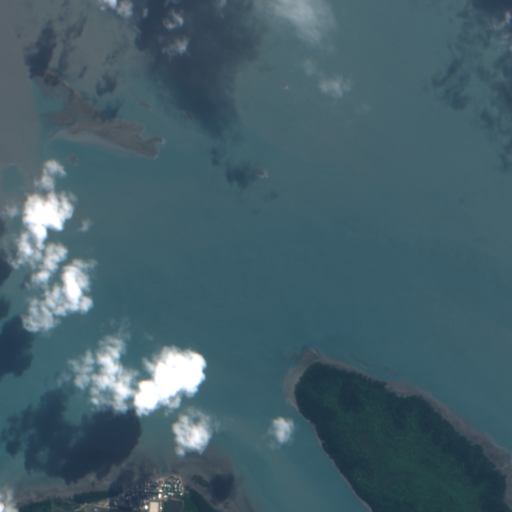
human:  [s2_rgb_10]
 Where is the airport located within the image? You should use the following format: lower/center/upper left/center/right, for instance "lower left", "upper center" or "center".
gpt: The airport is located in the lower left of the image.
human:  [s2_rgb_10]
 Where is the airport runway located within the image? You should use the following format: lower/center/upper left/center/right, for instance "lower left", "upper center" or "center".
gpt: The airport runway is located in the lower left of the image.
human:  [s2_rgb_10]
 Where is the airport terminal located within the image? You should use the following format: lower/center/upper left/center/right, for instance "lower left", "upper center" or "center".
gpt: The airport terminal is located in the lower left of the image.
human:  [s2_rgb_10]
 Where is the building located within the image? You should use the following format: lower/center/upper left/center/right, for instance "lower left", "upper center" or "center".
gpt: The building is located in the lower left of the image.
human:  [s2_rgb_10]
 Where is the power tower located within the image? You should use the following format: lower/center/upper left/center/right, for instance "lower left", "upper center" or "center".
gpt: There is no power tower in the image.